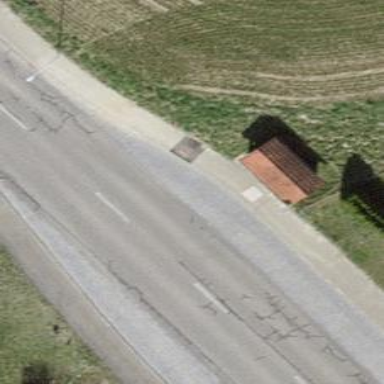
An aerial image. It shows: Bus stop with designated public transport stop position.